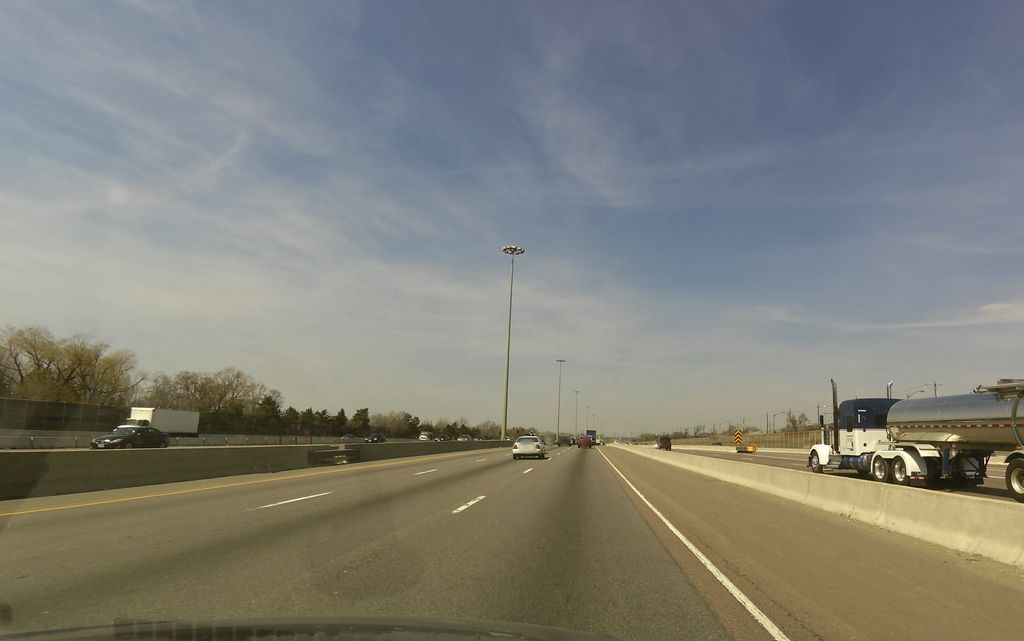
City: toronto